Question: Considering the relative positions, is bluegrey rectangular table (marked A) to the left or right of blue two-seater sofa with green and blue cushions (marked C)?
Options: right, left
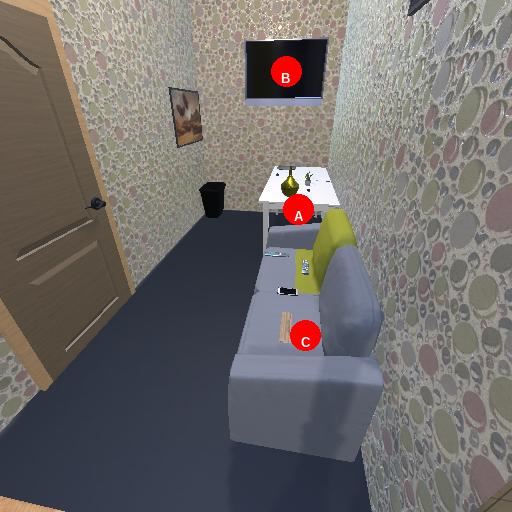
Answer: right